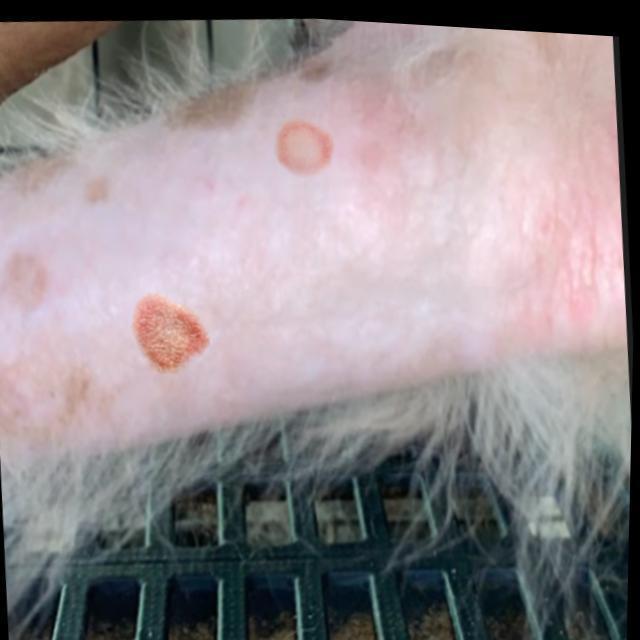
Canine ringworm (Dermatophytosis) — fungal infection caused by Microsporum or Trichophyton. Presents with circular alopecia, scaling, crusting, and broken hairs.